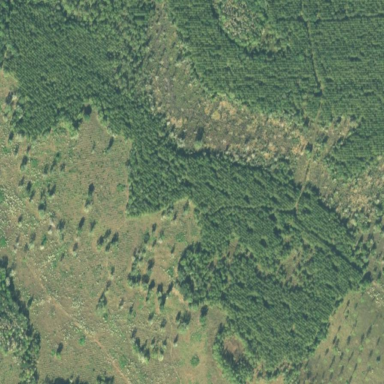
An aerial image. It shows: Forest dominated by needle-leaved trees.